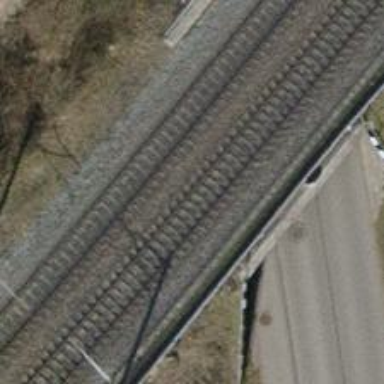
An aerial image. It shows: Single-track railway bridge with electrified contact line.